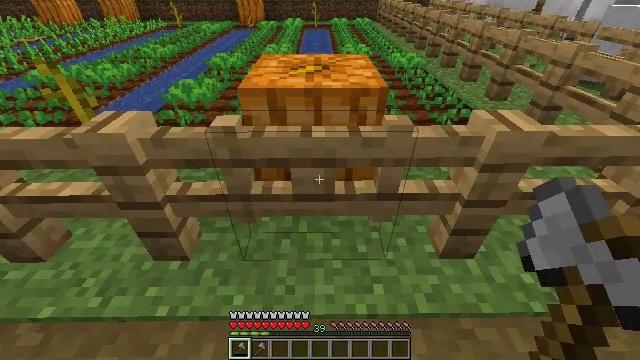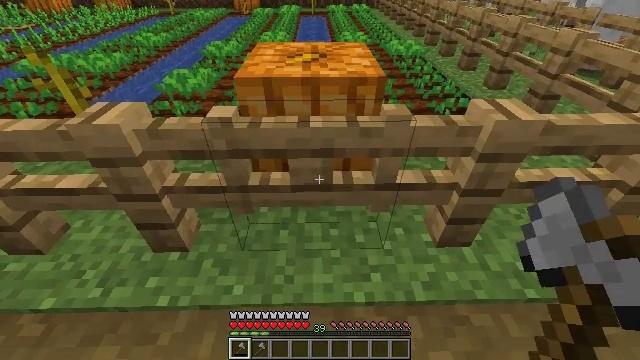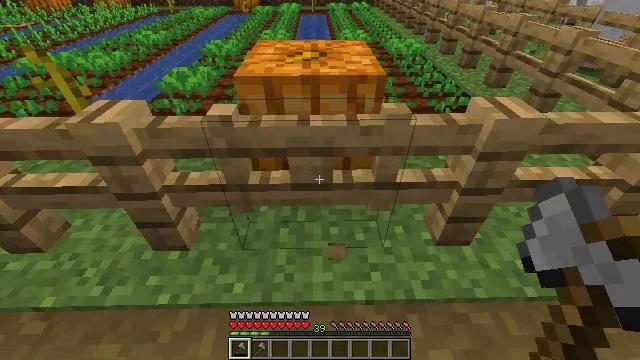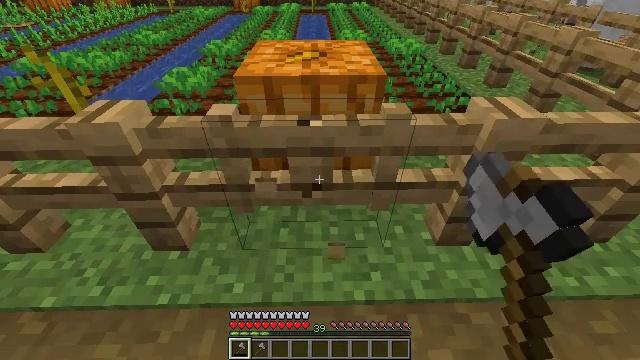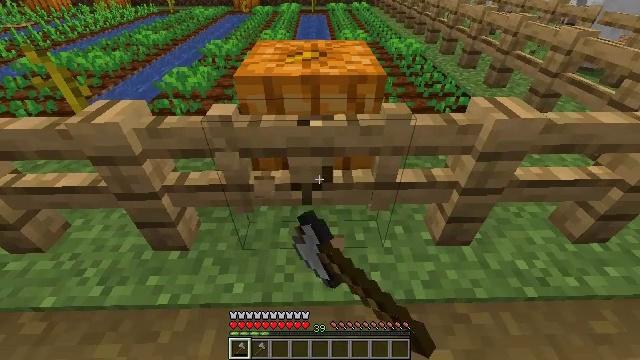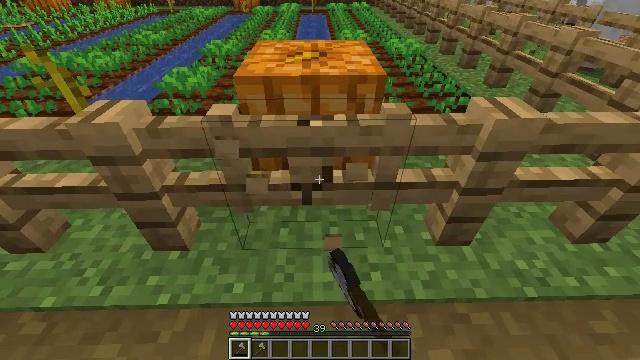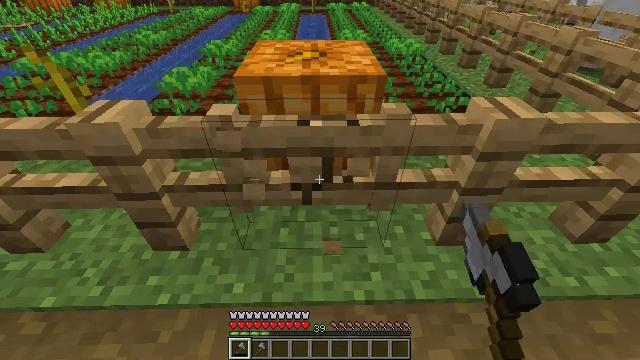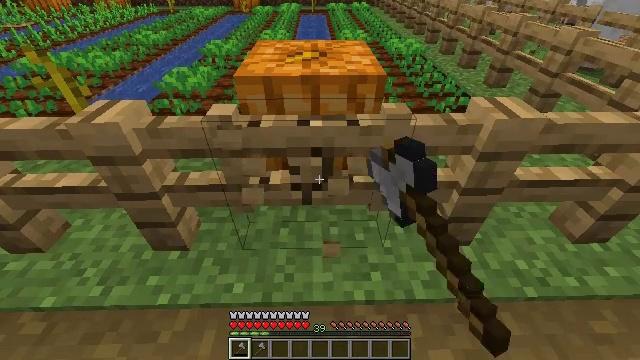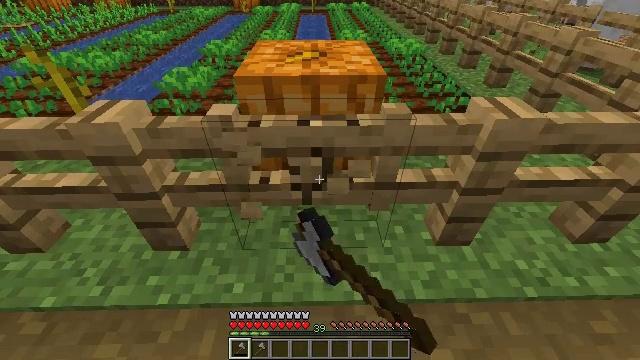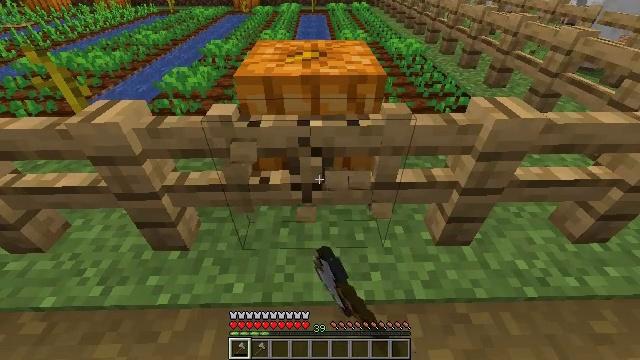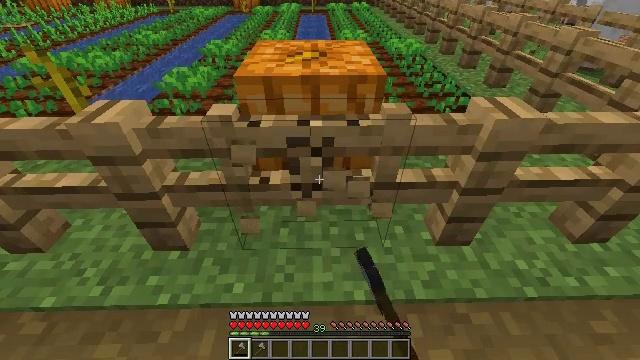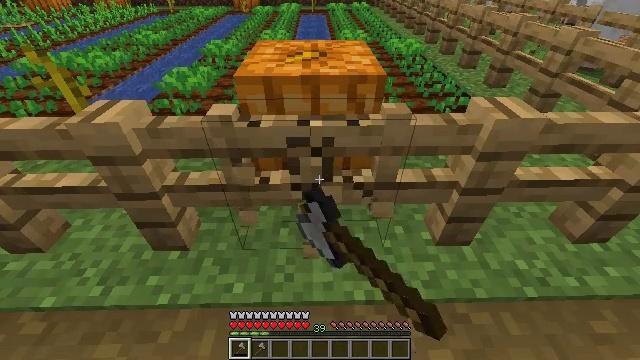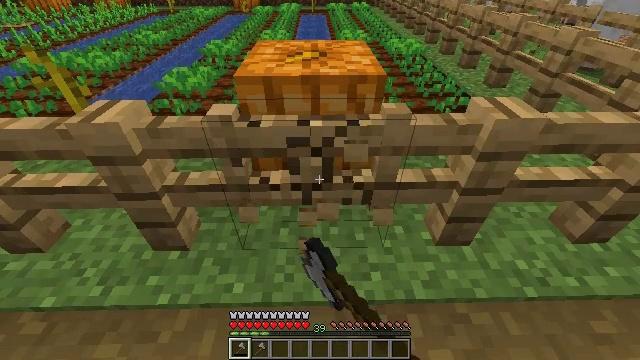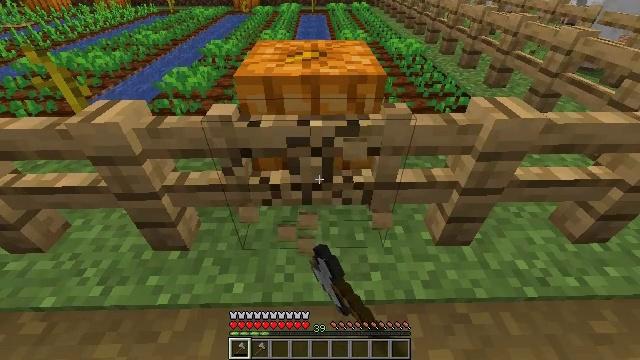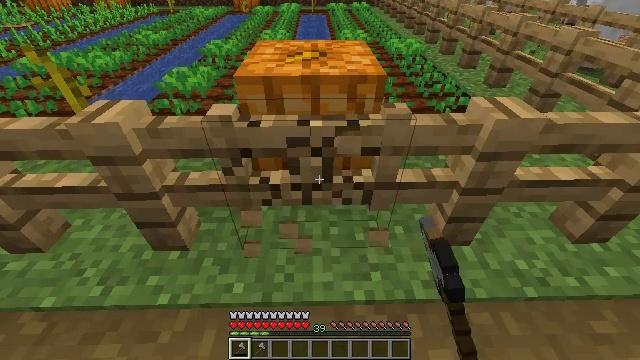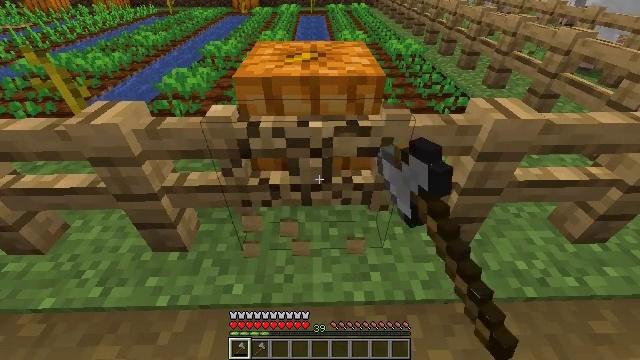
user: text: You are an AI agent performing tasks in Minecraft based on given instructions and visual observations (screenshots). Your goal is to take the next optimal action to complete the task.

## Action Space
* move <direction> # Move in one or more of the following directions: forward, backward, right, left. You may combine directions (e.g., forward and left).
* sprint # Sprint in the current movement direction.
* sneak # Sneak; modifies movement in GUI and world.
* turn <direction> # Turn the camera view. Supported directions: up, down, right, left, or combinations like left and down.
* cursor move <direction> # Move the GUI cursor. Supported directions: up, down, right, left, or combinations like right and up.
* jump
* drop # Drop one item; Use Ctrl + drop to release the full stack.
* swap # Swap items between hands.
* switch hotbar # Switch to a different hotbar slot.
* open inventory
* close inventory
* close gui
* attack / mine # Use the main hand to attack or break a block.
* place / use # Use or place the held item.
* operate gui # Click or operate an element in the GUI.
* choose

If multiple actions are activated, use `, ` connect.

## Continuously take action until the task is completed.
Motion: motion action
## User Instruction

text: Mine the oak fence gate.
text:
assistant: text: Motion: turn down
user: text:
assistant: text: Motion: attack / mine
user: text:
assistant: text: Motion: attack / mine
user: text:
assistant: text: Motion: attack / mine
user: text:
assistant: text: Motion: attack / mine
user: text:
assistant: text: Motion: attack / mine
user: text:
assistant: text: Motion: attack / mine
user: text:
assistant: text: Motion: attack / mine
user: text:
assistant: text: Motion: attack / mine
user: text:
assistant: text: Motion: attack / mine
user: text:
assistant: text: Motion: attack / mine
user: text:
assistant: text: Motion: attack / mine
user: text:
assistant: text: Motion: attack / mine
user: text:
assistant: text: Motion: attack / mine
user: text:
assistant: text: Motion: attack / mine
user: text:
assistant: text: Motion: no_op
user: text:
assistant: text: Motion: no_op
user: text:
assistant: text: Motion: no_op
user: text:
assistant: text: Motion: no_op
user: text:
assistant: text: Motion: no_op
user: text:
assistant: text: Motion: attack / mine
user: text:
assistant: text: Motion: attack / mine
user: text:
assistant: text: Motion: attack / mine
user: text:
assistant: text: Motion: attack / mine
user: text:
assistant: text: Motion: attack / mine
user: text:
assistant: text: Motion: attack / mine
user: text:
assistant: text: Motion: attack / mine
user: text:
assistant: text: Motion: attack / mine
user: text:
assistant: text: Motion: attack / mine
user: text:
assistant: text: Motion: attack / mine